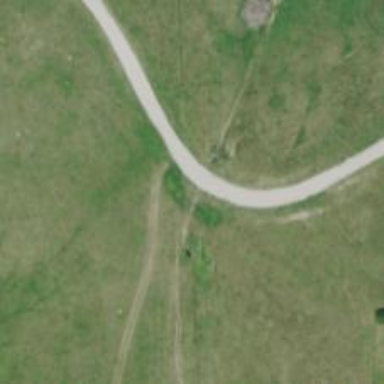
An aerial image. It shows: Road specifically designated for service vehicles within wind farm.